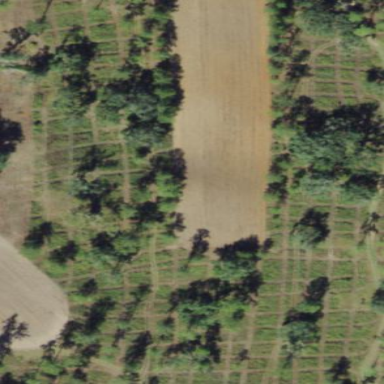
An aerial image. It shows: Orchard.